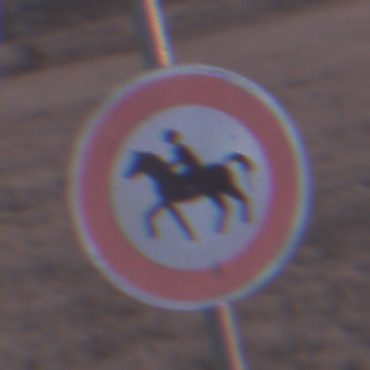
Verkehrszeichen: VerbotReiter
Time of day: SunriseSunset
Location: Outdoor (Nature)
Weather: Clear
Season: NotSpecified
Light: Natural